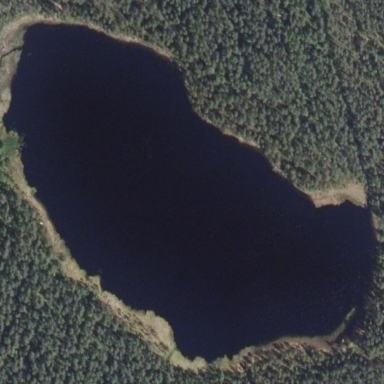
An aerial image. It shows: Serene lake surrounded by nature.